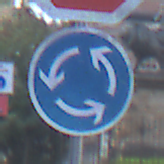
Verkehrszeichen: Kreisverkehr
Zusatzzeichen oben: Stop
Umgebung: Outdoor, Urban
Tageszeit: SunriseSunset
Wetter: PartlyCloudy
Licht: Natural
Jahreszeit: NotSpecified
Kontrast: LowContrast